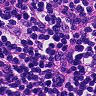
Metastatic tissue present: no